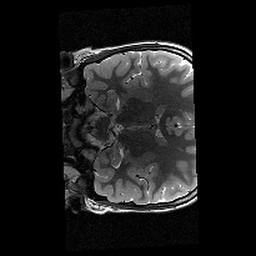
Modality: T2w
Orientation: coronal
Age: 10
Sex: female
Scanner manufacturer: siemens
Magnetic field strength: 3 T
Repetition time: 9.23 s
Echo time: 0.067 s